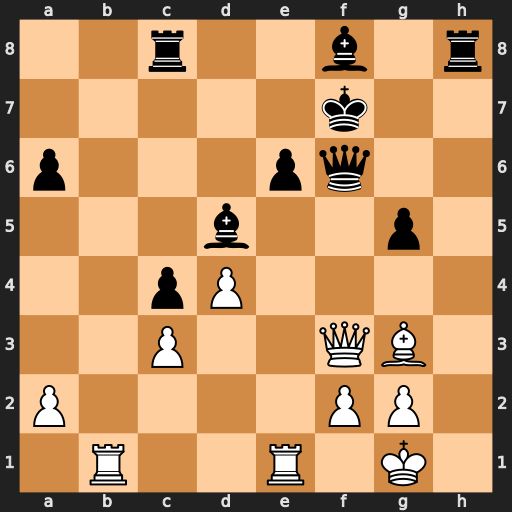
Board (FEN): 2r2b1r/5k2/p3pq2/3b2p1/2pP4/2P2QB1/P4PP1/1R2R1K1
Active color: w
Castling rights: -
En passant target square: -
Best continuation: Qxf6+ Kxf6 Be5+ Kf7 Bxh8 Be7 Be5